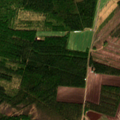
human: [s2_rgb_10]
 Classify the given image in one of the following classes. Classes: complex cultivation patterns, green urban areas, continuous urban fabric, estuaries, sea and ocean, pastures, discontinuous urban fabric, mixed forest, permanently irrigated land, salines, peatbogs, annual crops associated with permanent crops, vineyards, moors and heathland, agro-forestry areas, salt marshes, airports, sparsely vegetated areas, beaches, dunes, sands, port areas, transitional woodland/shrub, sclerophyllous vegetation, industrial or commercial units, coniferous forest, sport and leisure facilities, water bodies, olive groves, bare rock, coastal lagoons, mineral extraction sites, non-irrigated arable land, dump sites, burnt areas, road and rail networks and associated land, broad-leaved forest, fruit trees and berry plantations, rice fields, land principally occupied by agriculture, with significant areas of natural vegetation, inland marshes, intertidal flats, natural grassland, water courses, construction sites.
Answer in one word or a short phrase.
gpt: non-irrigated arable land, land principally occupied by agriculture, with significant areas of natural vegetation, coniferous forest, mixed forest, transitional woodland/shrub, peatbogs